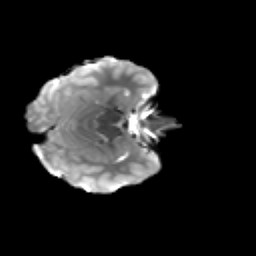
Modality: T2w
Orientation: axial
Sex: male
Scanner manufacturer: siemens
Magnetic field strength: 3 T
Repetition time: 5 s
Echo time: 0.071 s